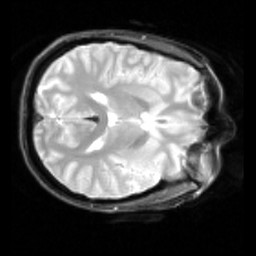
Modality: inplaneT2
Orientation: axial
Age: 19
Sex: male
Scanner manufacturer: siemens
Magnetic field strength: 3 T
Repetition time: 5 s
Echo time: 0.033 s